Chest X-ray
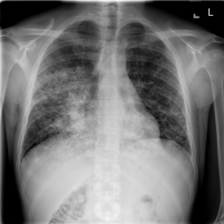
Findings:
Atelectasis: negative
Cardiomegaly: negative
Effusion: negative
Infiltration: negative
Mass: negative
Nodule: positive
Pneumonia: negative
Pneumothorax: negative
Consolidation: negative
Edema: negative
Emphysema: negative
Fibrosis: negative
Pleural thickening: negative
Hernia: negative